Question: The admin of my Django application looks like shown below.

Obviously, some stylesheets have been lost and/or corrupted.
Questions:
1. Which stylesheets are used to render the Django admin in the default way?
2. Where can I find them?
Executing 'manage.py collectstatic' results in the following output and didn't change the look of the admin.
'''
D:\dev\history-site>C:\Python25\python manage.py collectstatic
You have requested to collect static files at the destination
location as specified in your settings.
This will overwrite existing files!
Are you sure you want to do this?
Type 'yes' to continue, or 'no' to cancel: yes
Copying 'C:\Python25\lib\site-packages\django\contrib\admin\static\admin\css\bas
e.css'
Copying 'C:\Python25\lib\site-packages\django\contrib\admin\static\admin\css\cha
ngelists.css'
Copying 'C:\Python25\lib\site-packages\django\contrib\admin\static\admin\css\das
hboard.css'
Copying 'C:\Python25\lib\site-packages\django\contrib\admin\static\admin\css\for
ms.css'
Copying 'C:\Python25\lib\site-packages\django\contrib\admin\static\admin\css\ie.
css'
Copying 'C:\Python25\lib\site-packages\django\contrib\admin\static\admin\css\log
in.css'
Copying 'C:\Python25\lib\site-packages\django\contrib\admin\static\admin\css\rtl
.css'
Copying 'C:\Python25\lib\site-packages\django\contrib\admin\static\admin\css\wid
gets.css'
Copying 'C:\Python25\lib\site-packages\django\contrib\admin\static\admin\img\cha
ngelist-bg.gif'
Copying 'C:\Python25\lib\site-packages\django\contrib\admin\static\admin\img\cha
ngelist-bg_rtl.gif'
Copying 'C:\Python25\lib\site-packages\django\contrib\admin\static\admin\img\cho
oser-bg.gif'
Copying 'C:\Python25\lib\site-packages\django\contrib\admin\static\admin\img\cho
oser_stacked-bg.gif'
Copying 'C:\Python25\lib\site-packages\django\contrib\admin\static\admin\img\def
ault-bg-reverse.gif'
Copying 'C:\Python25\lib\site-packages\django\contrib\admin\static\admin\img\def
ault-bg.gif'
Copying 'C:\Python25\lib\site-packages\django\contrib\admin\static\admin\img\del
eted-overlay.gif'
Copying 'C:\Python25\lib\site-packages\django\contrib\admin\static\admin\img\ico
n-no.gif'
Copying 'C:\Python25\lib\site-packages\django\contrib\admin\static\admin\img\ico
n-unknown.gif'
Copying 'C:\Python25\lib\site-packages\django\contrib\admin\static\admin\img\ico
n-yes.gif'
Copying 'C:\Python25\lib\site-packages\django\contrib\admin\static\admin\img\ico
n_addlink.gif'
Copying 'C:\Python25\lib\site-packages\django\contrib\admin\static\admin\img\ico
n_alert.gif'
Copying 'C:\Python25\lib\site-packages\django\contrib\admin\static\admin\img\ico
n_calendar.gif'
Copying 'C:\Python25\lib\site-packages\django\contrib\admin\static\admin\img\ico
n_changelink.gif'
Copying 'C:\Python25\lib\site-packages\django\contrib\admin\static\admin\img\ico
n_clock.gif'
Copying 'C:\Python25\lib\site-packages\django\contrib\admin\static\admin\img\ico
n_deletelink.gif'
Copying 'C:\Python25\lib\site-packages\django\contrib\admin\static\admin\img\ico
n_error.gif'
Copying 'C:\Python25\lib\site-packages\django\contrib\admin\static\admin\img\ico
n_searchbox.png'
Copying 'C:\Python25\lib\site-packages\django\contrib\admin\static\admin\img\ico
n_success.gif'
Copying 'C:\Python25\lib\site-packages\django\contrib\admin\static\admin\img\inl
ine-delete-8bit.png'
Copying 'C:\Python25\lib\site-packages\django\contrib\admin\static\admin\img\inl
ine-delete.png'
Copying 'C:\Python25\lib\site-packages\django\contrib\admin\static\admin\img\inl
ine-restore-8bit.png'
Copying 'C:\Python25\lib\site-packages\django\contrib\admin\static\admin\img\inl
ine-restore.png'
Copying 'C:\Python25\lib\site-packages\django\contrib\admin\static\admin\img\inl
ine-splitter-bg.gif'
Copying 'C:\Python25\lib\site-packages\django\contrib\admin\static\admin\img\nav
-bg-grabber.gif'
Copying 'C:\Python25\lib\site-packages\django\contrib\admin\static\admin\img\nav
-bg-reverse.gif'
Copying 'C:\Python25\lib\site-packages\django\contrib\admin\static\admin\img\nav
-bg-selected.gif'
Copying 'C:\Python25\lib\site-packages\django\contrib\admin\static\admin\img\nav
-bg.gif'
Copying 'C:\Python25\lib\site-packages\django\contrib\admin\static\admin\img\sel
ector-icons.gif'
Copying 'C:\Python25\lib\site-packages\django\contrib\admin\static\admin\img\sel
ector-search.gif'
Copying 'C:\Python25\lib\site-packages\django\contrib\admin\static\admin\img\sor
ting-icons.gif'
Copying 'C:\Python25\lib\site-packages\django\contrib\admin\static\admin\img\too
l-left.gif'
Copying 'C:\Python25\lib\site-packages\django\contrib\admin\static\admin\img\too
l-left_over.gif'
Copying 'C:\Python25\lib\site-packages\django\contrib\admin\static\admin\img\too
l-right.gif'
Copying 'C:\Python25\lib\site-packages\django\contrib\admin\static\admin\img\too
l-right_over.gif'
Copying 'C:\Python25\lib\site-packages\django\contrib\admin\static\admin\img\too
ltag-add.gif'
Copying 'C:\Python25\lib\site-packages\django\contrib\admin\static\admin\img\too
ltag-add_over.gif'
Copying 'C:\Python25\lib\site-packages\django\contrib\admin\static\admin\img\too
ltag-arrowright.gif'
Copying 'C:\Python25\lib\site-packages\django\contrib\admin\static\admin\img\too
ltag-arrowright_over.gif'
Copying 'C:\Python25\lib\site-packages\django\contrib\admin\static\admin\img\gis
\move_vertex_off.png'
Copying 'C:\Python25\lib\site-packages\django\contrib\admin\static\admin\img\gis
\move_vertex_on.png'
Copying 'C:\Python25\lib\site-packages\django\contrib\admin\static\admin\js\acti
ons.js'
Copying 'C:\Python25\lib\site-packages\django\contrib\admin\static\admin\js\acti
ons.min.js'
Copying 'C:\Python25\lib\site-packages\django\contrib\admin\static\admin\js\cale
ndar.js'
Copying 'C:\Python25\lib\site-packages\django\contrib\admin\static\admin\js\coll
apse.js'
Copying 'C:\Python25\lib\site-packages\django\contrib\admin\static\admin\js\coll
apse.min.js'
Copying 'C:\Python25\lib\site-packages\django\contrib\admin\static\admin\js\comp
ress.py'
Copying 'C:\Python25\lib\site-packages\django\contrib\admin\static\admin\js\core
.js'
Copying 'C:\Python25\lib\site-packages\django\contrib\admin\static\admin\js\getE
lementsBySelector.js'
Copying 'C:\Python25\lib\site-packages\django\contrib\admin\static\admin\js\inli
nes.js'
Copying 'C:\Python25\lib\site-packages\django\contrib\admin\static\admin\js\inli
nes.min.js'
Copying 'C:\Python25\lib\site-packages\django\contrib\admin\static\admin\js\jque
ry.init.js'
Copying 'C:\Python25\lib\site-packages\django\contrib\admin\static\admin\js\jque
ry.js'
Copying 'C:\Python25\lib\site-packages\django\contrib\admin\static\admin\js\jque
ry.min.js'
Copying 'C:\Python25\lib\site-packages\django\contrib\admin\static\admin\js\LICE
NSE-JQUERY.txt'
Copying 'C:\Python25\lib\site-packages\django\contrib\admin\static\admin\js\prep
opulate.js'
Copying 'C:\Python25\lib\site-packages\django\contrib\admin\static\admin\js\prep
opulate.min.js'
Copying 'C:\Python25\lib\site-packages\django\contrib\admin\static\admin\js\Sele
ctBox.js'
Copying 'C:\Python25\lib\site-packages\django\contrib\admin\static\admin\js\Sele
ctFilter2.js'
Copying 'C:\Python25\lib\site-packages\django\contrib\admin\static\admin\js\time
parse.js'
Copying 'C:\Python25\lib\site-packages\django\contrib\admin\static\admin\js\urli
fy.js'
Copying 'C:\Python25\lib\site-packages\django\contrib\admin\static\admin\js\admi
n\DateTimeShortcuts.js'
Copying 'C:\Python25\lib\site-packages\django\contrib\admin\static\admin\js\admi
n\ordering.js'
Copying 'C:\Python25\lib\site-packages\django\contrib\admin\static\admin\js\admi
n\RelatedObjectLookups.js'
72 static files copied.
D:\dev\history-site>
'''
Here's my 'urls.py' file:
'''
from django.contrib.staticfiles.urls import staticfiles_urlpatterns
from django.conf.urls import patterns, include, url
from django.contrib import admin
from django.conf import settings
admin.autodiscover()
urlpatterns = patterns('',
(r'^$', 'history_site.views.home'),
(r'^opinion/(\d+)$', 'history_site.views.opinion_details'),
(r'^admin/', include(admin.site.urls)),
(r'^media/(?P<path>.*)$', 'django.views.static.serve', {'document_root': settings.MEDIA_ROOT}),
)
urlpatterns += staticfiles_urlpatterns()
'''
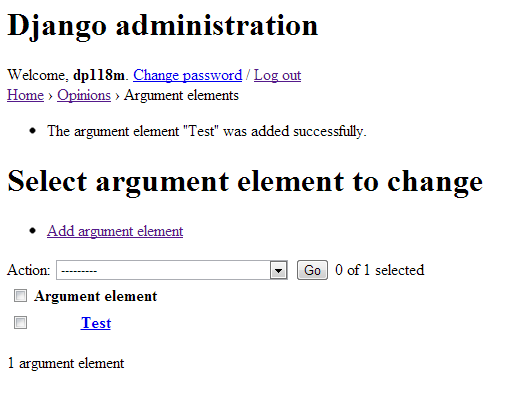
Answer: Admin's static files are missing. When you run Django with 'DEBUG = True' it will serve static files automatically. In production you should make your webserver serve them (since they are and serving them dynamically with Django is a waste of resources).
I'd suggest checking <URL>. Long story short:
1. Set STATIC_URL to whatever you like (default /static/ is fine).
2. Set STATIC_ROOT to a directory, files from which will be served by your webserver at STATIC_URL. (That is, when browser requests yourdomain.com/static/foo the webserver should go to STATIC_ROOT and take foo from there)
3. Execute ./manage.py collectstatic each time your static files are changed. It will collect all the files from your installed apps (INSTALLED_APPS) and copy them to STATIC_ROOT.
In case of Django admin, its static files will also be collected by 'collectstatic' (since 'admin' is just a normal application and it is in your 'INSTALLED_APPS').